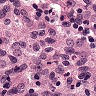
Metastatic tissue present: no